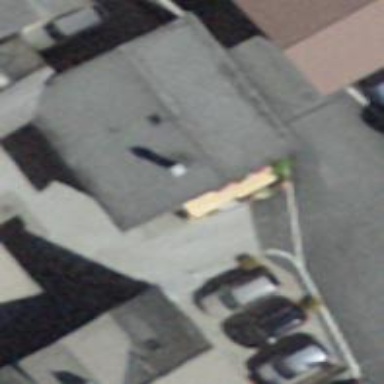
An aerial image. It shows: Restaurant.